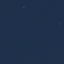
Land use / land cover class: SeaLake